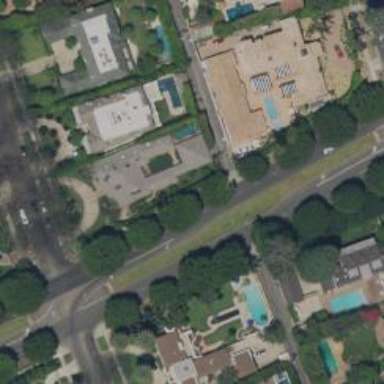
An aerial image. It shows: Secondary road surrounded by residential properties.